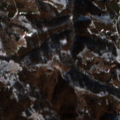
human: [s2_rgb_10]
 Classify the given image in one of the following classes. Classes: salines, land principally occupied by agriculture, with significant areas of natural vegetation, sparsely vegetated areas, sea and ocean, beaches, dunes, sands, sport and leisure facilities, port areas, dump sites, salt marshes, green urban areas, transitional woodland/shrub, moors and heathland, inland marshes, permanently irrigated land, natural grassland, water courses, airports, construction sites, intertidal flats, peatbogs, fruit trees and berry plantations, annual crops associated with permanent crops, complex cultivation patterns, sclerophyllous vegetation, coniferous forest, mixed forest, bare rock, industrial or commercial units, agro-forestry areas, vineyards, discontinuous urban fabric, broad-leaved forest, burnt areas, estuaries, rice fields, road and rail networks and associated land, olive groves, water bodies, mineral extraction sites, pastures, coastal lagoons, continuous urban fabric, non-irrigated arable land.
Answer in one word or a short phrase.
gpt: complex cultivation patterns, land principally occupied by agriculture, with significant areas of natural vegetation, broad-leaved forest